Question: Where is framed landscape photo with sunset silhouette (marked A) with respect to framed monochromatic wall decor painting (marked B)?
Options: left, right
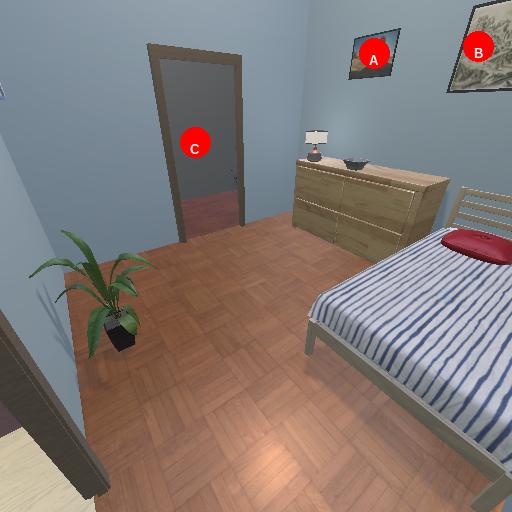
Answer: left